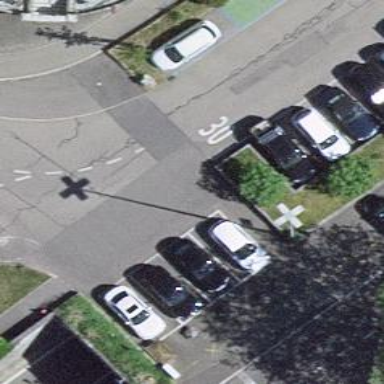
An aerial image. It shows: Unmarked road crossing.